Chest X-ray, PA view. Patient: 45 years old, sex M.
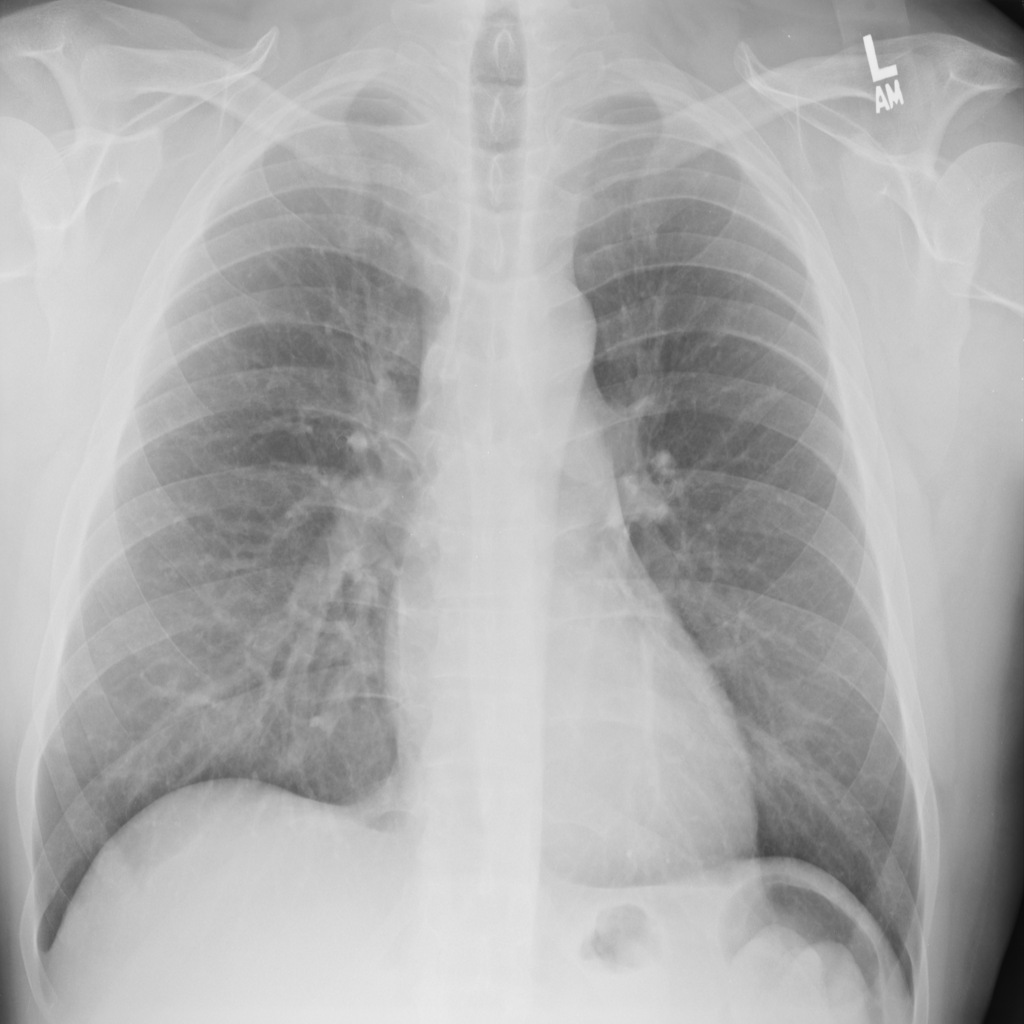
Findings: No Finding